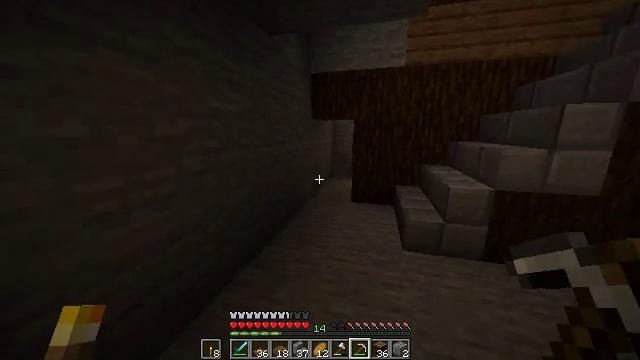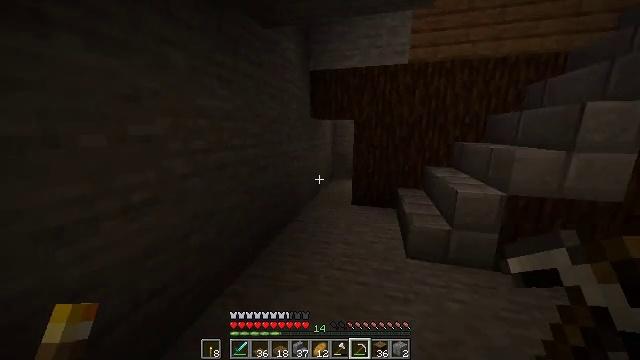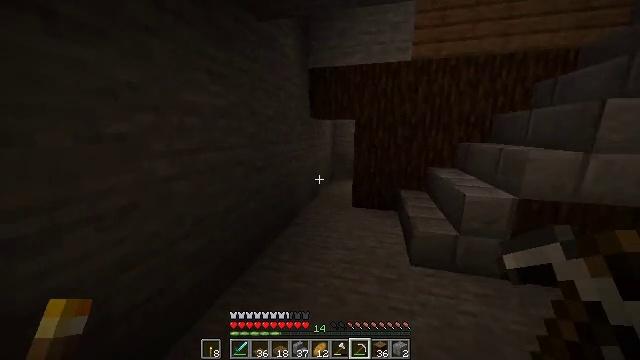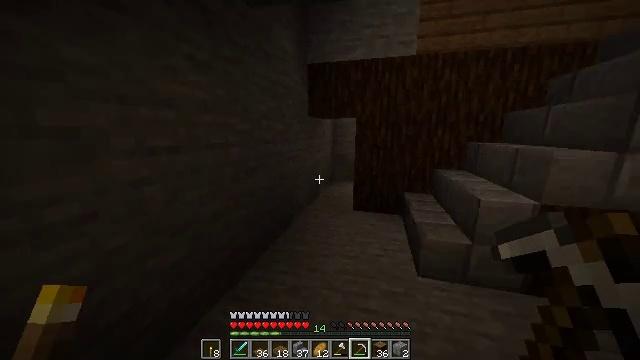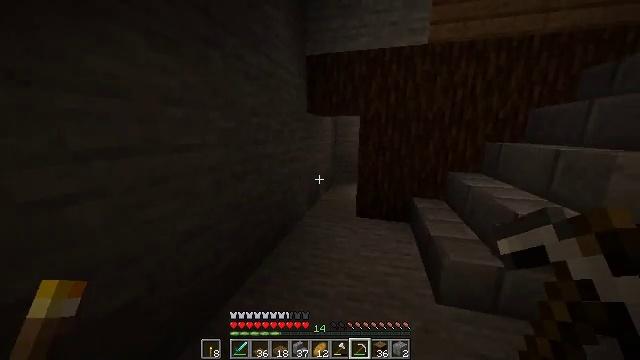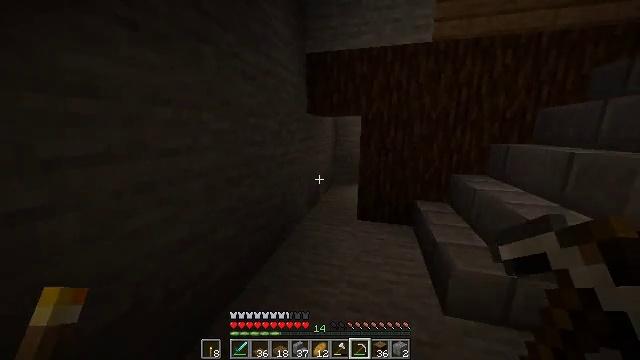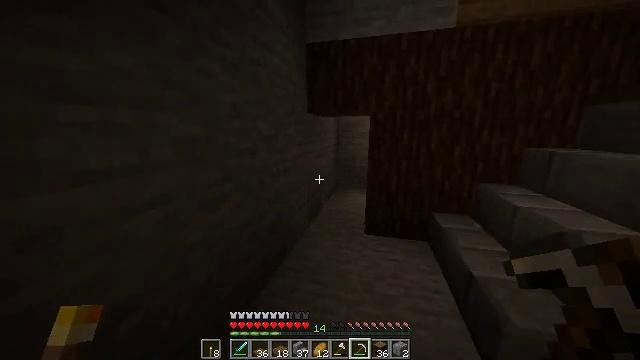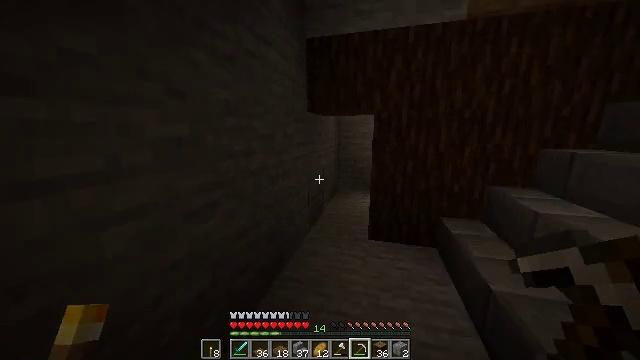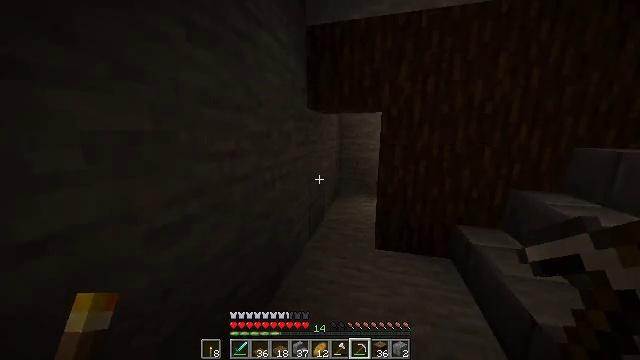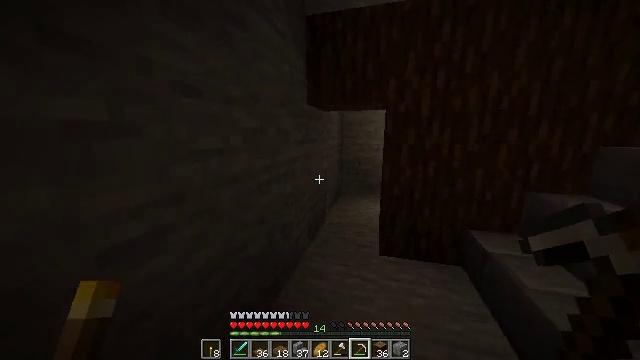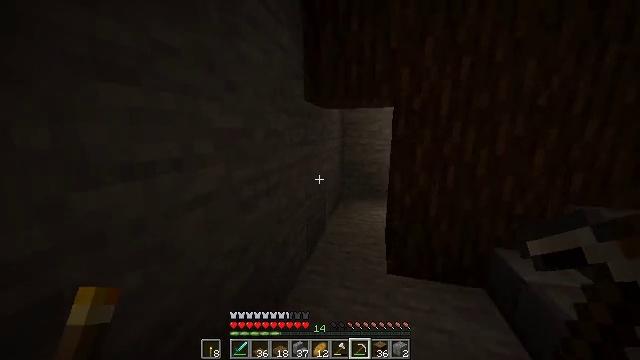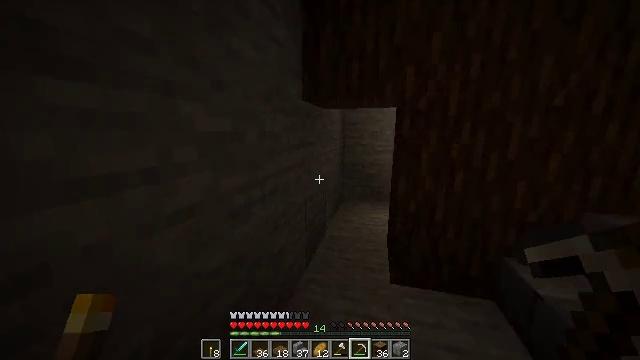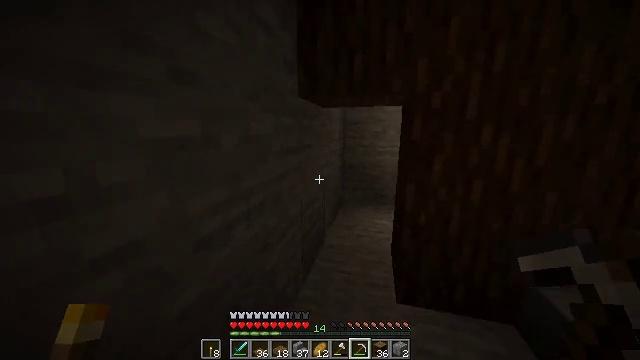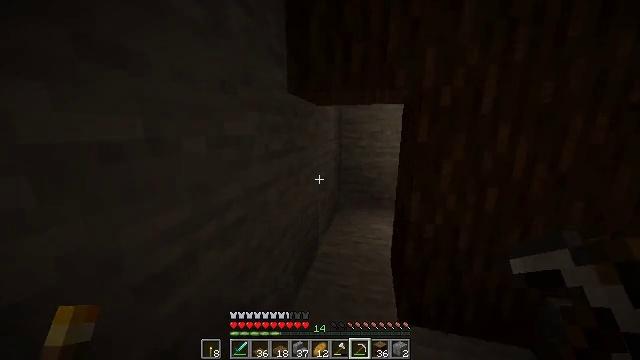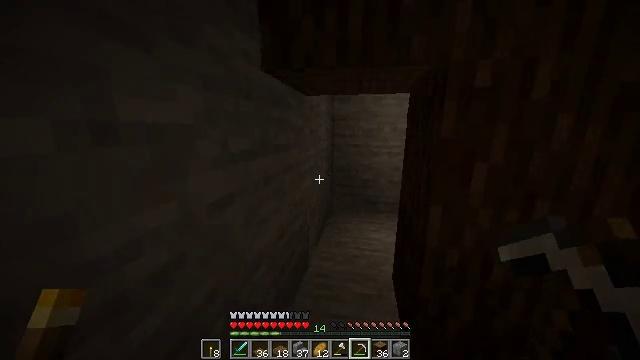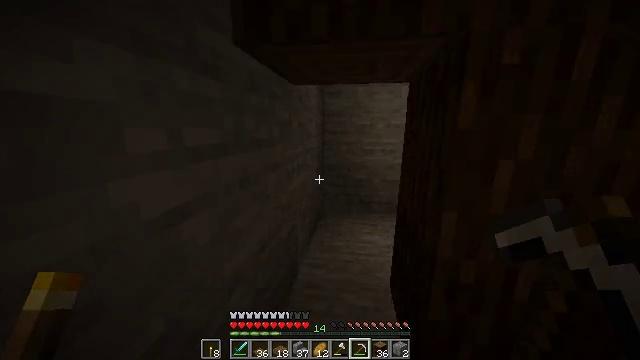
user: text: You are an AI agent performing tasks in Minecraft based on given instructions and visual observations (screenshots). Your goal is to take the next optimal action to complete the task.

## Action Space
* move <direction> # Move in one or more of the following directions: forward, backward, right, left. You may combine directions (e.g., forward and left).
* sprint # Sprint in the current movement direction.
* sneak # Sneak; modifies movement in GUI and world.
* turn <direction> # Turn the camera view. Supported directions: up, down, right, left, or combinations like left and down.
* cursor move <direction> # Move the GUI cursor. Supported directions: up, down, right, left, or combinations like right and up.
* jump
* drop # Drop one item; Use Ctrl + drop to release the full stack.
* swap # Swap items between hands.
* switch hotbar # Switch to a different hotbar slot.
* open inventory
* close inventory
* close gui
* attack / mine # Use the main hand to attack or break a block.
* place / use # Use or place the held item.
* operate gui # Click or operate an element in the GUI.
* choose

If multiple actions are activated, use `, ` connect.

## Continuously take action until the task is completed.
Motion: motion action
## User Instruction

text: Break the wall torch for relocation.
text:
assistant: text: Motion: move forward, sprint
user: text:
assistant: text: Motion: move forward, sprint
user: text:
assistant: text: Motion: move forward, sprint
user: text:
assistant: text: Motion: move forward, sprint
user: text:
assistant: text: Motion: move forward
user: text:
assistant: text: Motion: move forward, sprint
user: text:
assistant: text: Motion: move forward, sprint
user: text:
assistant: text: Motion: move forward, sprint
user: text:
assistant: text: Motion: move forward, sprint
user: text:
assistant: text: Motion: move forward
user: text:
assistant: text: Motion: move forward
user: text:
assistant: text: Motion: move forward
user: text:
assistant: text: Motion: move forward, turn right
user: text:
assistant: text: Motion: move forward, turn right
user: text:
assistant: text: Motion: move forward, turn right
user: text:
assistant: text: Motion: move forward
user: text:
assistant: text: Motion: move forward
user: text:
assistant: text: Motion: move forward, turn right
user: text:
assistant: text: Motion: move forward, turn right
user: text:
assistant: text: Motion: move forward, turn right
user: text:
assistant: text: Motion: move forward, turn right
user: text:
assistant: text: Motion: move forward, turn right
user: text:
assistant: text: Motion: move forward, turn right
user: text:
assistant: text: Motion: move forward, turn right
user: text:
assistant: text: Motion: move forward and move left, turn right
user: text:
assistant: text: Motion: move forward and move left, turn right
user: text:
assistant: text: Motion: move forward and move left, turn right
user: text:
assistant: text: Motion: move forward and move left, turn right
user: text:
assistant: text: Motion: move forward and move left, turn right and up
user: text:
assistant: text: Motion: move forward and move left, turn right